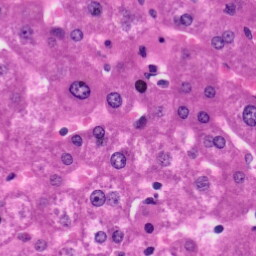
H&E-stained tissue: Liver